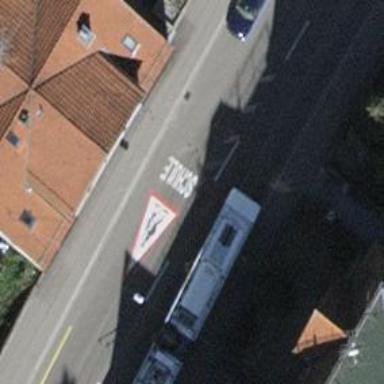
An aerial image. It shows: Trolleybus stop position for public transport.